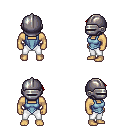
a pixel art fantasy rpg character, male body template, human, tanned skin, blue vest, white pants, red long mohawk hairstyle, metal helm, four views (front, back, left, right), 2x2 character sprite sheet, small pixel art, hard edges, no anti-aliasing